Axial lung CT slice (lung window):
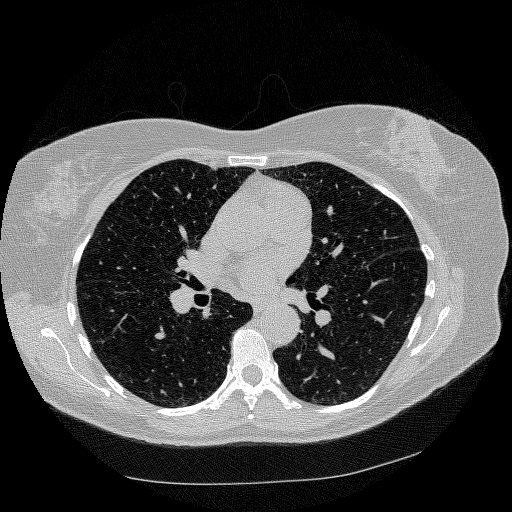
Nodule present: no